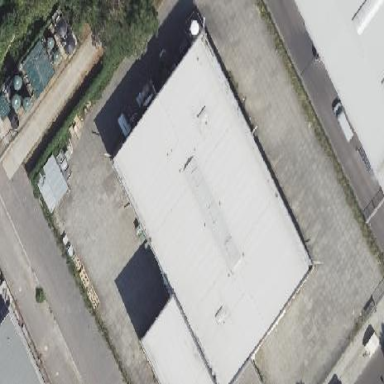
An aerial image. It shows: Building part with flat roof.